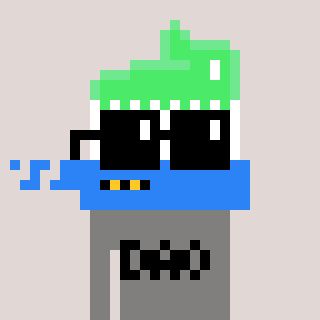
a pixel art character with square black sunglasses, a toothbrush-shaped head and a bluegrey-colored body on a warm background